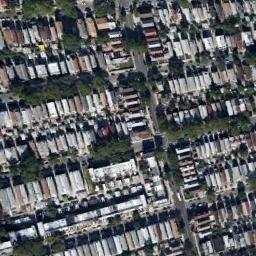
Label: dense_residential